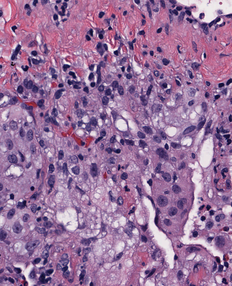
Tumor epithelial tissue: yes
Tumor-associated stroma tissue: yes
Normal tissue: no